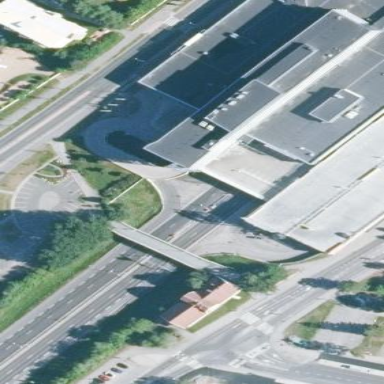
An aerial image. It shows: Parking area with park and ride facility.